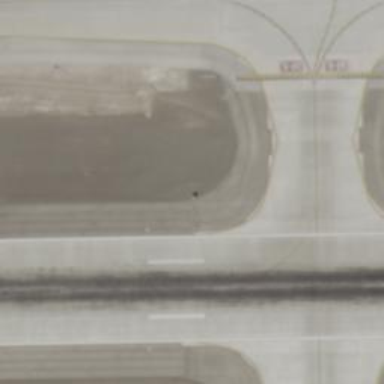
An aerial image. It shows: Image of taxiway at airport.